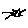
Label: cat